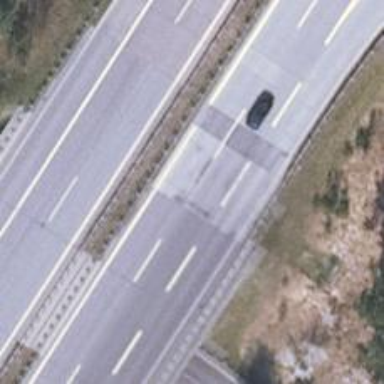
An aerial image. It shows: Asphalt bridge on motorway.